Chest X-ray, AP view. Patient: 57 years old, sex M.
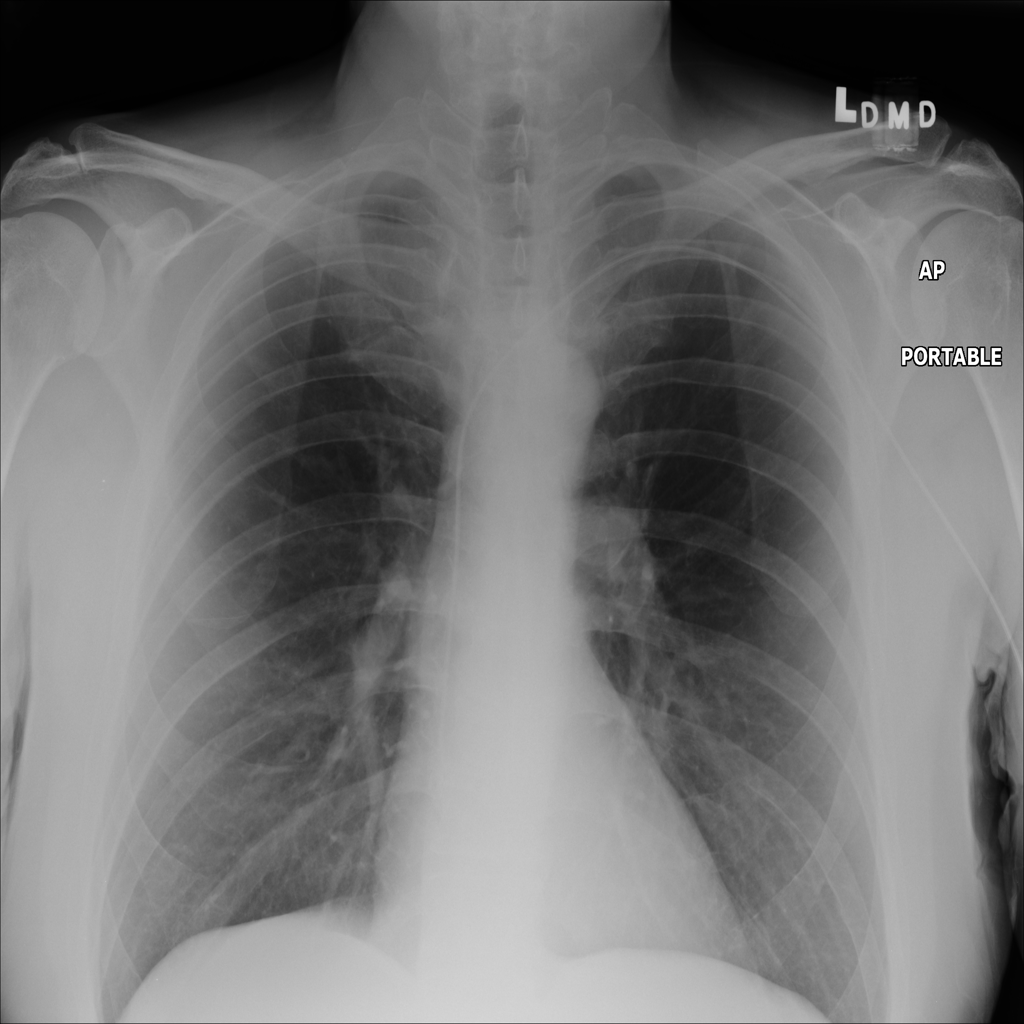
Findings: No Finding